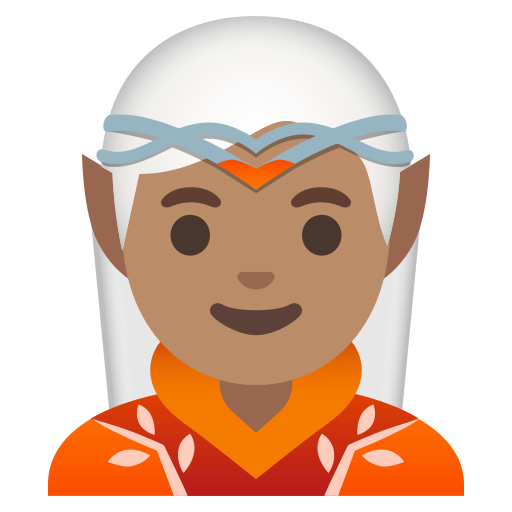
Emoji: 🧝🏽